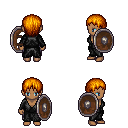
a pixel art fantasy rpg character, female body template, human, dark skin, gray robe, metal pants, dark blonde plain hairstyle, shield, four views (front, back, left, right), 2x2 character sprite sheet, small pixel art, hard edges, no anti-aliasing